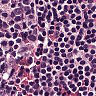
Metastatic tissue present: no